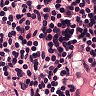
Metastatic tissue present: no